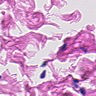
Metastatic tissue present: no